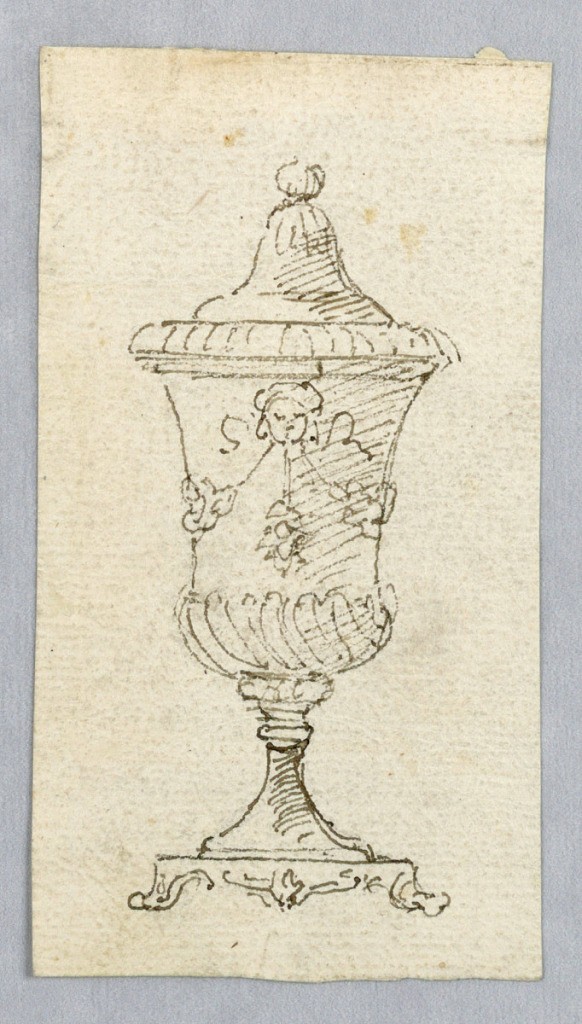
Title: Design for an Urn
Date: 1800–1820
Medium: Pen and ink on paper
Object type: Drawing
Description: Vertical rectangle with loose elevation sketch of an urn with spiraling gadrooning.